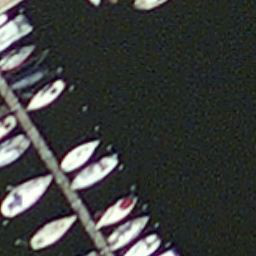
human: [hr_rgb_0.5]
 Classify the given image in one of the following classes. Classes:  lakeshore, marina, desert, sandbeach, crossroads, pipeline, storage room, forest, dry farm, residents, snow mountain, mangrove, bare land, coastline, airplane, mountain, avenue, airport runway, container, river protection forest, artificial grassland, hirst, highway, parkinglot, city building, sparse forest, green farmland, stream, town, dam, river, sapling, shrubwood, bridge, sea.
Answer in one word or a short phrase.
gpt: marina